Chest X-ray. View position: PA
Patient age: 39
Patient sex: F
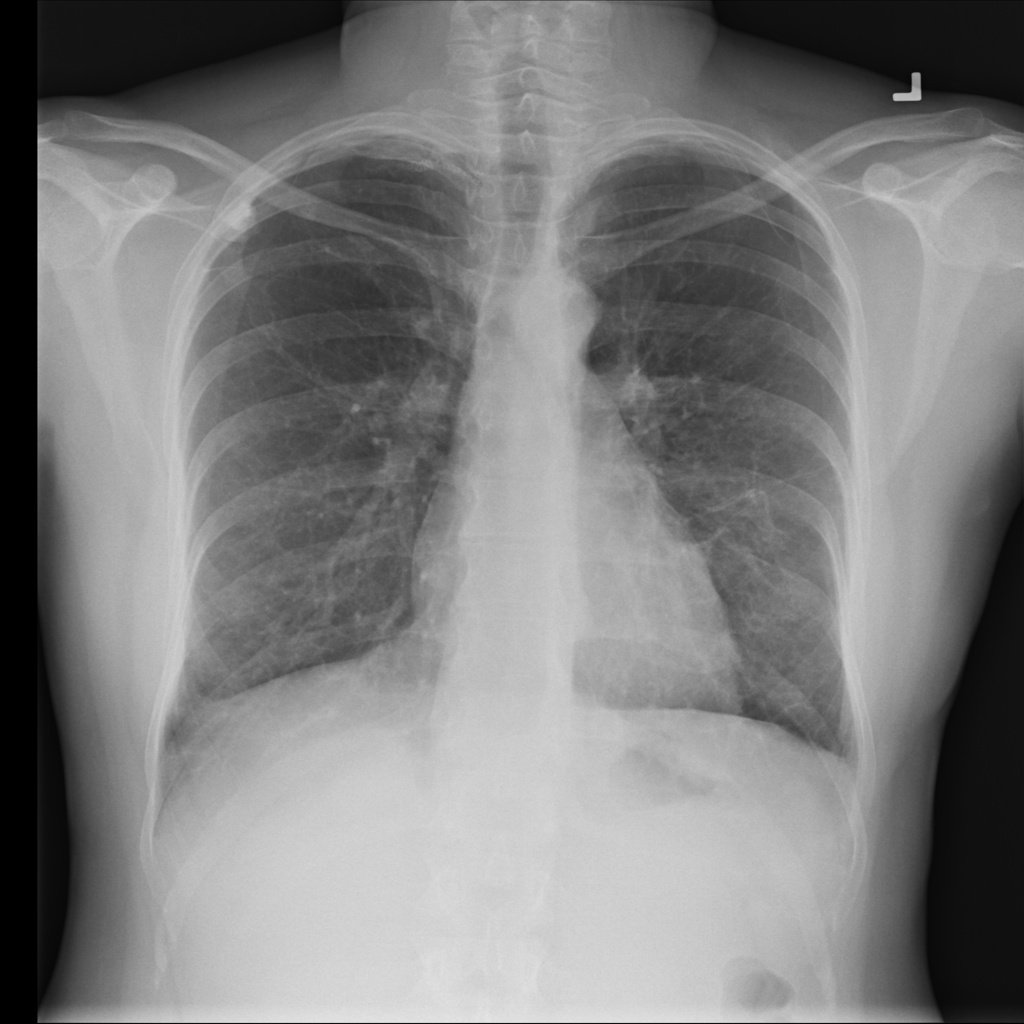
Finding: Pneumothorax